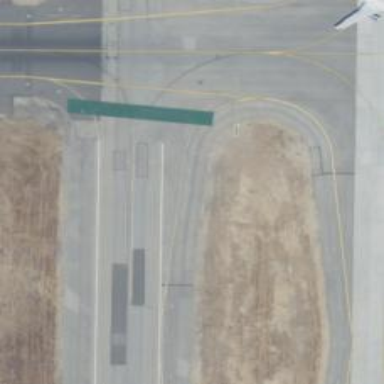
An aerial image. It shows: Image of taxiway at airport.